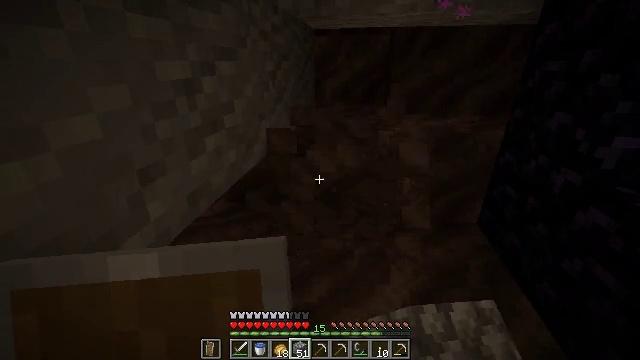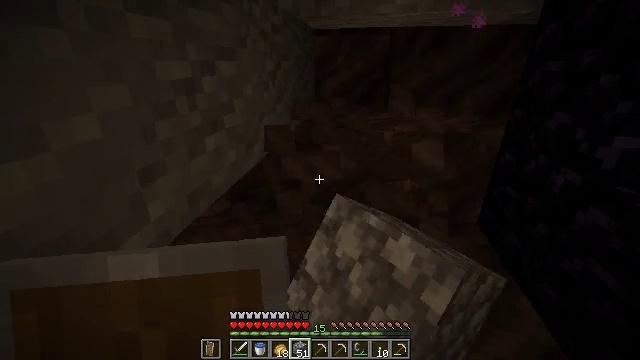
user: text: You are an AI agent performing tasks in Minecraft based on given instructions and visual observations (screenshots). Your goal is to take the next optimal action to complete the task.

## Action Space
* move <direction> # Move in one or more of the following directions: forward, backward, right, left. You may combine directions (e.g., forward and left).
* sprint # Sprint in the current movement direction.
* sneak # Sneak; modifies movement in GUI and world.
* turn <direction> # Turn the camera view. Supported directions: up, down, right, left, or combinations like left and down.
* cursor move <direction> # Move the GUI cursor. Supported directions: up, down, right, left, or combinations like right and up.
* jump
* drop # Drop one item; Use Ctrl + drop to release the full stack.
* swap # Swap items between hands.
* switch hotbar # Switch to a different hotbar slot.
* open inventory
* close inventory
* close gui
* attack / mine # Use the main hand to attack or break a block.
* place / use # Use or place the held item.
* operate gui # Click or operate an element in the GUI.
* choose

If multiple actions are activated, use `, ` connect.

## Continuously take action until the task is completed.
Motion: motion action
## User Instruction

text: Dig soul soil with a shovel.
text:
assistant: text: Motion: attack / mine
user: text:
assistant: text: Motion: attack / mine